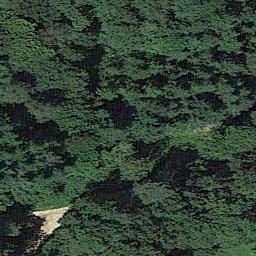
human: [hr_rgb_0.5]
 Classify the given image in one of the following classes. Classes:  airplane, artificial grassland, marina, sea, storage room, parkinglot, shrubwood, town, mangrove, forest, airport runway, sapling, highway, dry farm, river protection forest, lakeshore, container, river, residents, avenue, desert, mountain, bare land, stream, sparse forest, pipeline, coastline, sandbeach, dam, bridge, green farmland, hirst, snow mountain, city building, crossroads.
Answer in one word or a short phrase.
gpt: forest